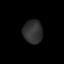
Tissue: lung
Cell type: T cells
Senescence score: 0.1926
Nuclear area (px): 445
Mean DAPI intensity: 48.227